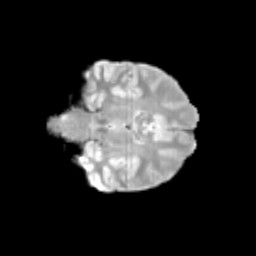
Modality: T2w
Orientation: coronal
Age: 13
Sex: male
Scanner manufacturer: siemens
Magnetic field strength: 3 T
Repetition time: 3.8 s
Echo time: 0.07 s